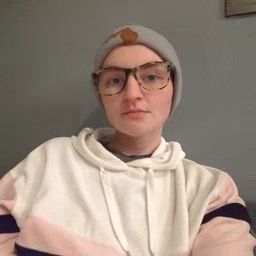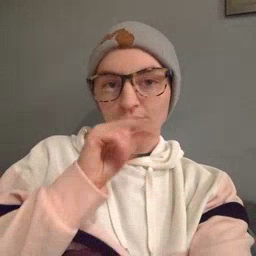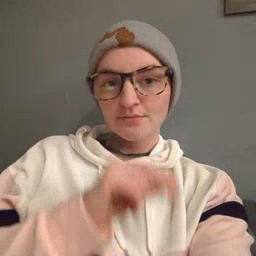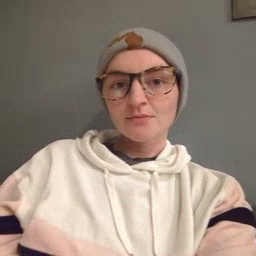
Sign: duck